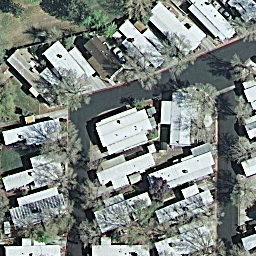
Label: residential